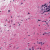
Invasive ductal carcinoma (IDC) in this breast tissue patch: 0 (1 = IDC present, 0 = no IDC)